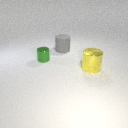
large yellow metal cylinder to the right of large gray rubber cylinder